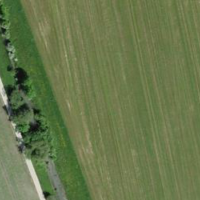
EUNIS habitat code: 52
Species observed at this site:
Prunus padus